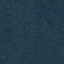
Land use / land cover: Forest